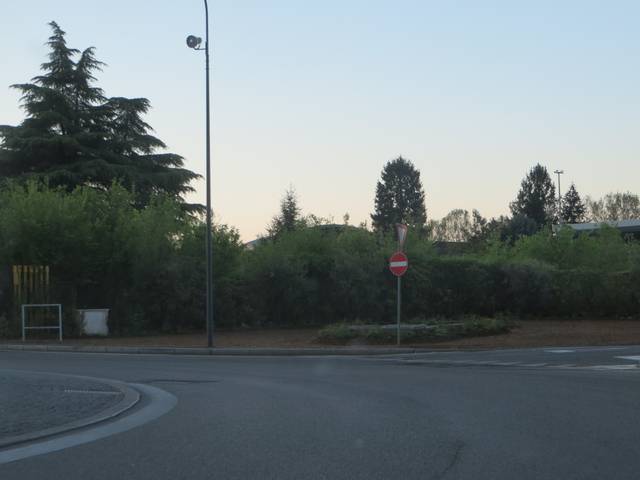
Region: Italy
Coordinates: 45.525, 10.266